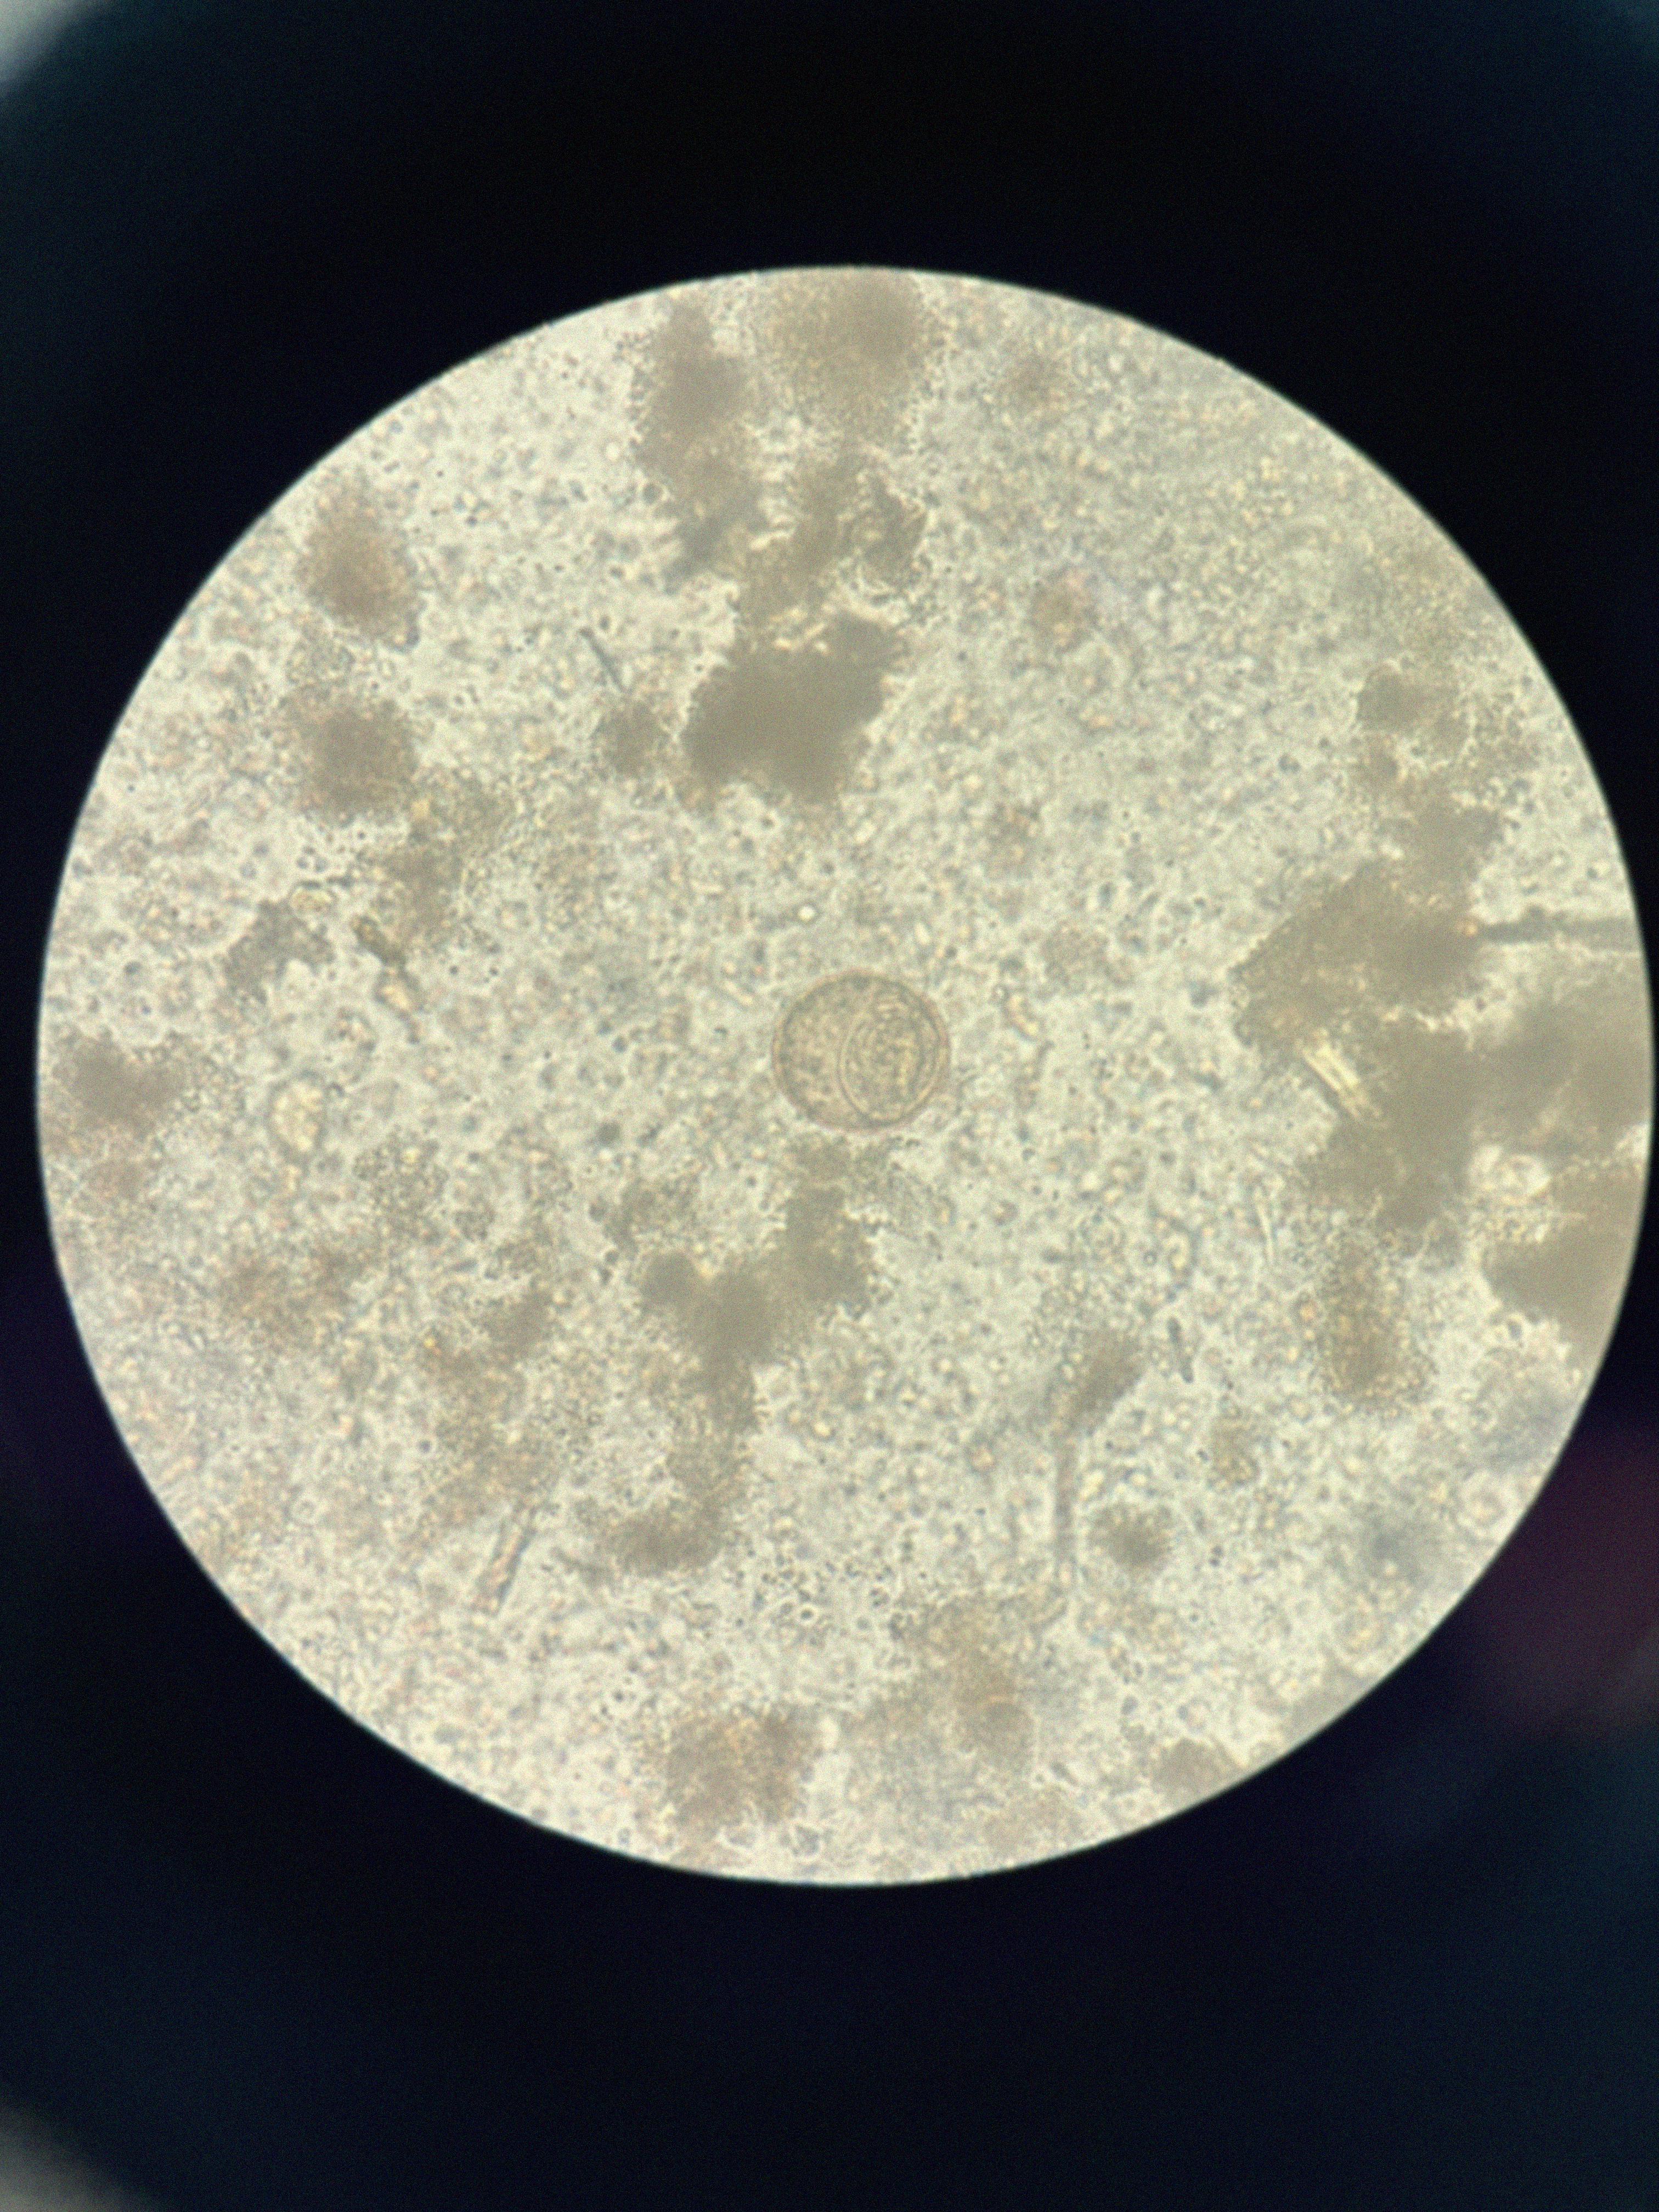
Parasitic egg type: Hymenolepis diminuta